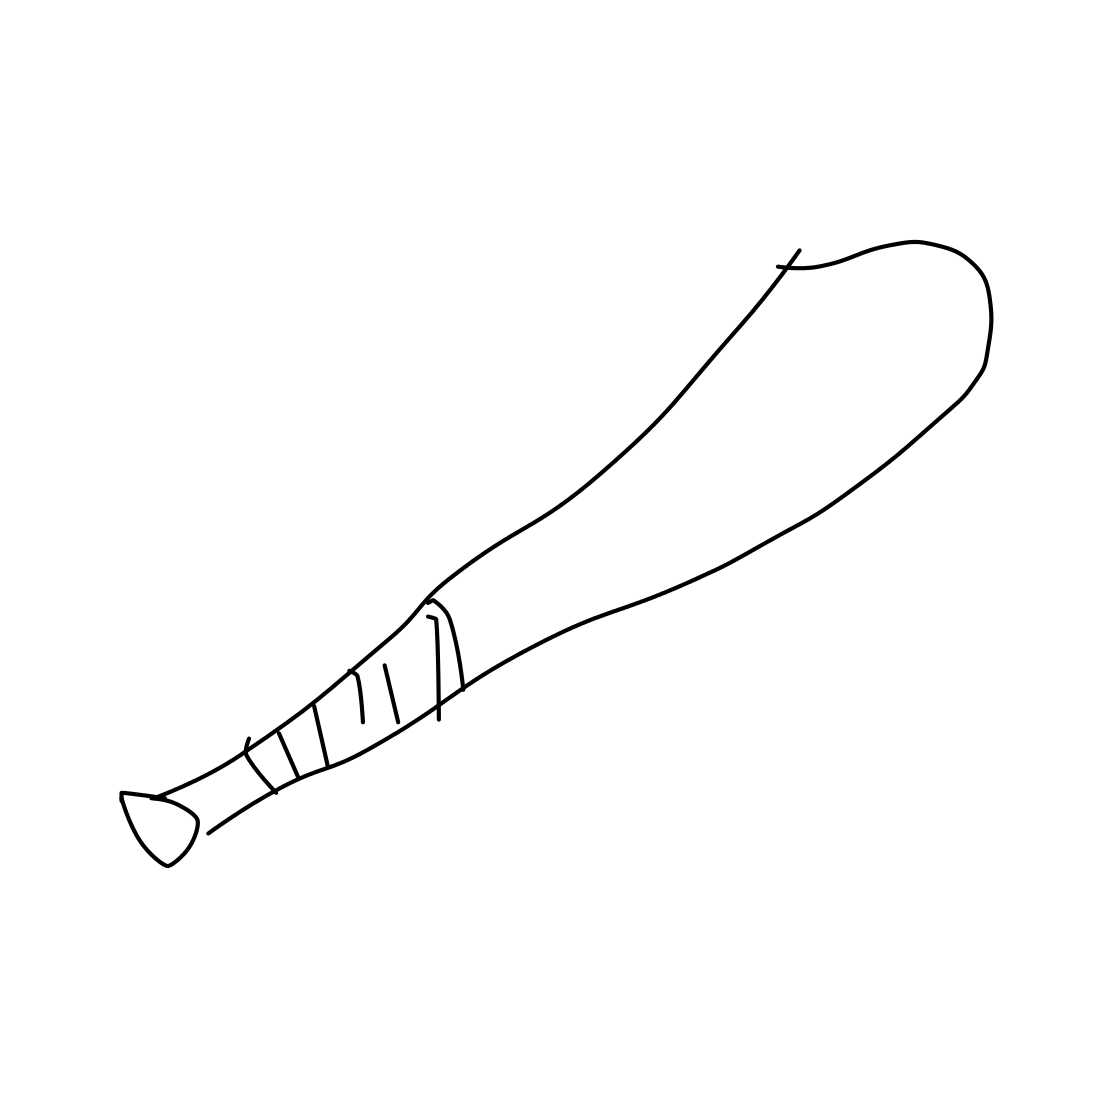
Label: baseball bat